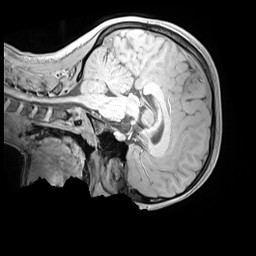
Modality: MP2RAGE
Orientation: sagittal
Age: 10
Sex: female
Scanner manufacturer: siemens
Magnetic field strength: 3 T
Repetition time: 4 s
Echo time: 0.00303 s